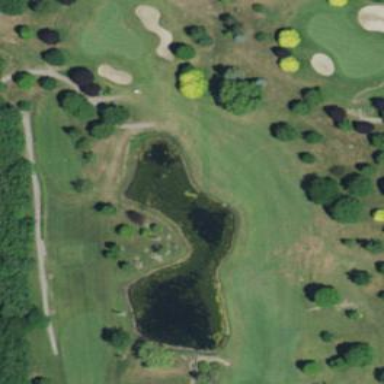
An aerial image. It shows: Water hazard in golf course. The hazard is natural water feature.